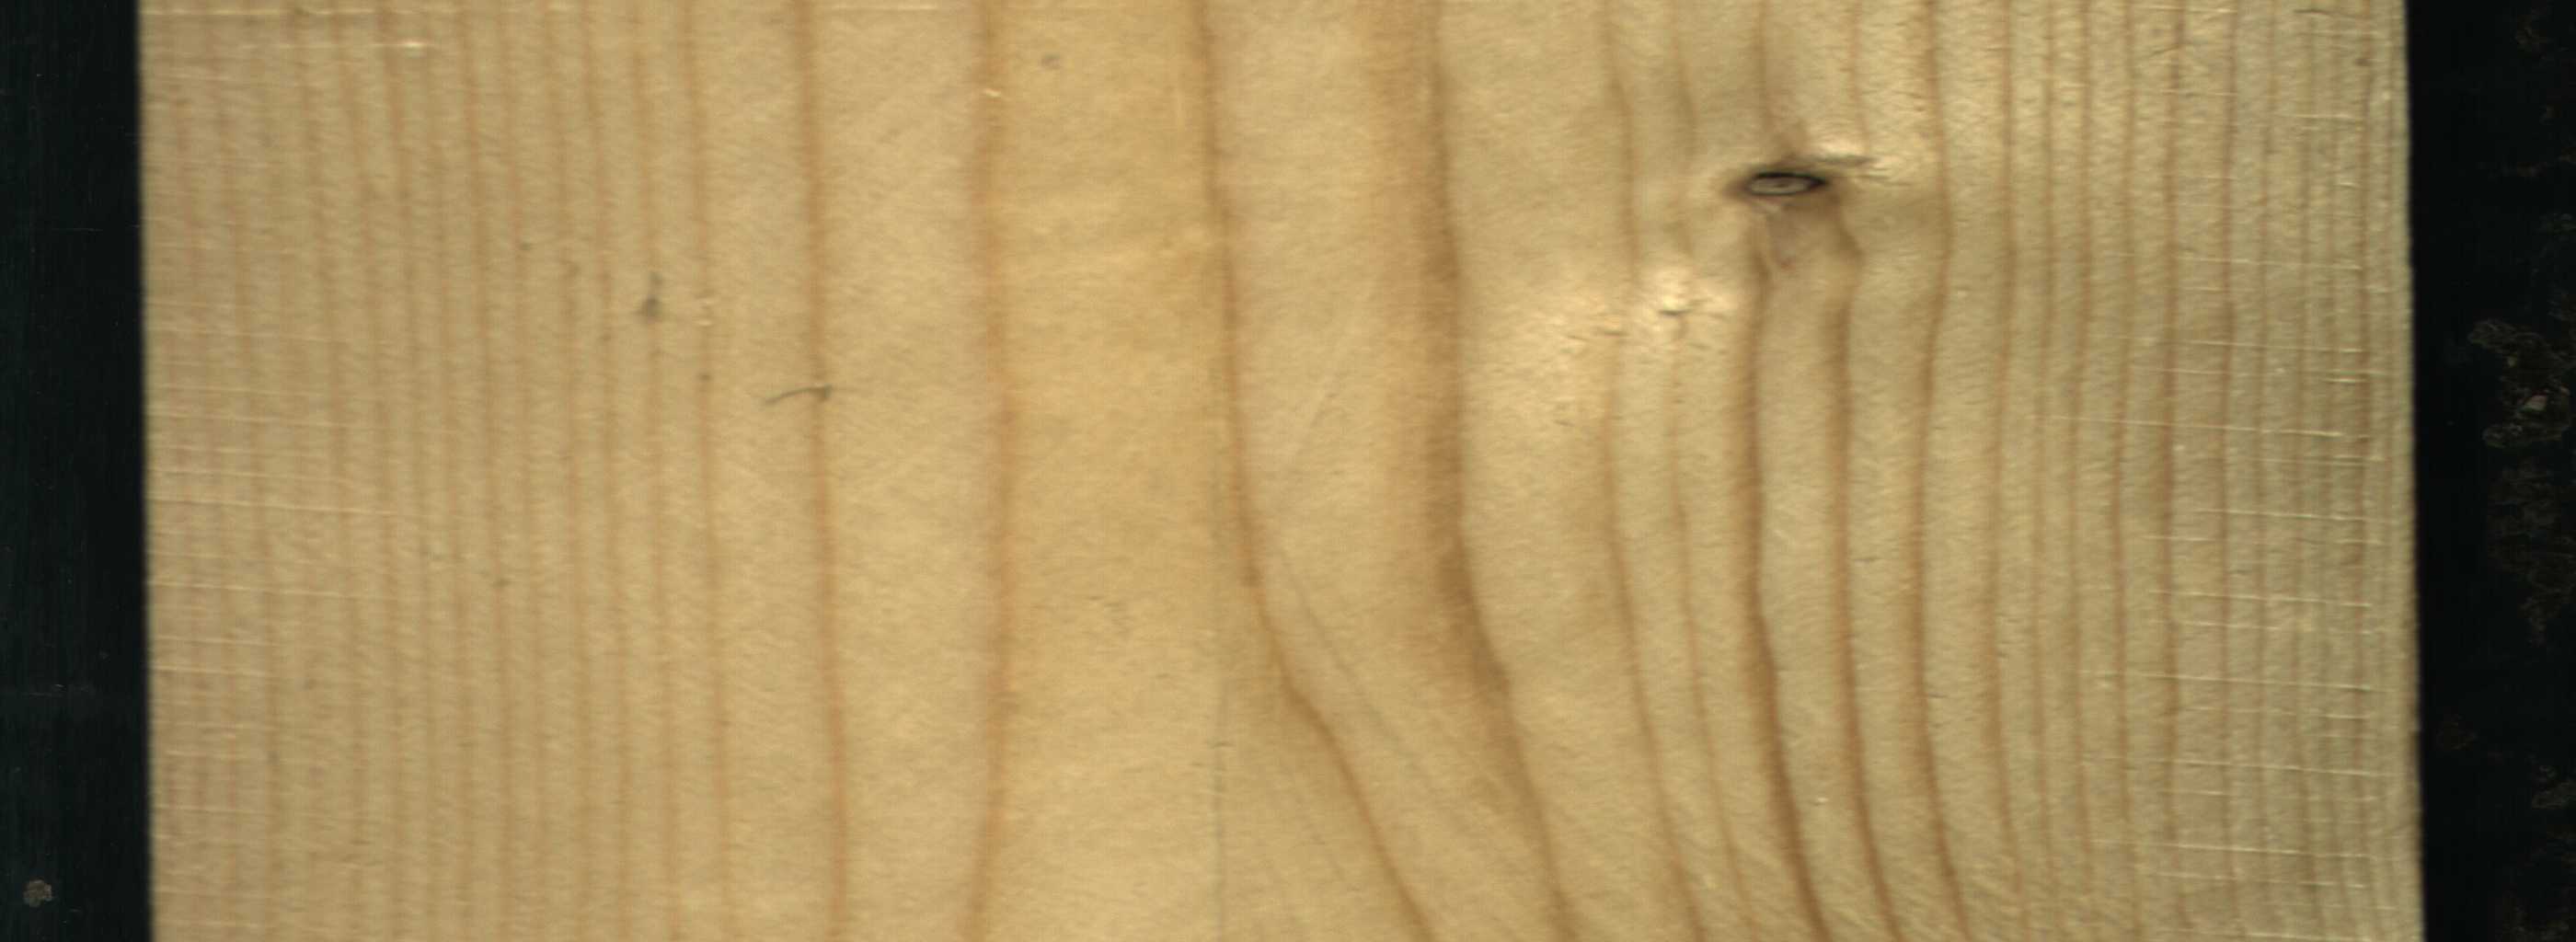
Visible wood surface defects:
Dead_Knot